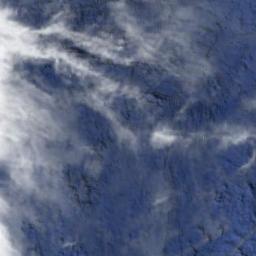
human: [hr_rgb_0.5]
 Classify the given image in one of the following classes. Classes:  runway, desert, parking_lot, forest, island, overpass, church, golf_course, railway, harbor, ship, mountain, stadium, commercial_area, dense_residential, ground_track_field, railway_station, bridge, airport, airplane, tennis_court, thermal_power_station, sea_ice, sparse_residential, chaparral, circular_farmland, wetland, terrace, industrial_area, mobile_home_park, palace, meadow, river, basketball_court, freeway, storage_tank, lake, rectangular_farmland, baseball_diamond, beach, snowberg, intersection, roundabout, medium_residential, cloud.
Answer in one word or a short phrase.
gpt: cloud